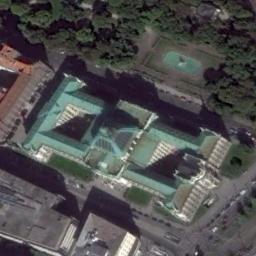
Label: church